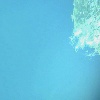
Label: water